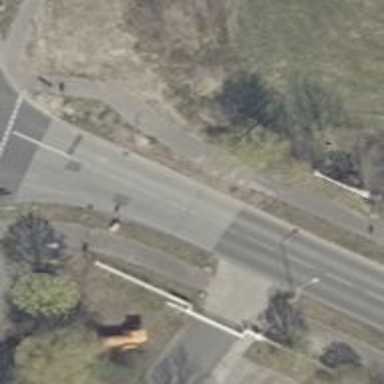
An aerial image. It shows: Unclassified asphalt road with separate sidewalks on both sides. Lane markings are present on the road.